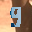
Label: 9